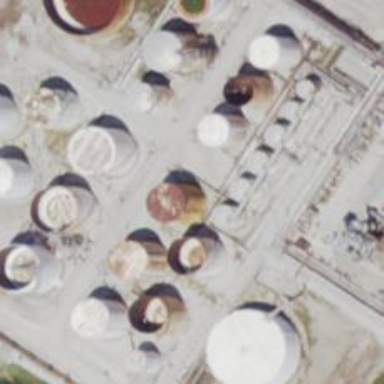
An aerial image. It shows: Storage tank that is man-made.